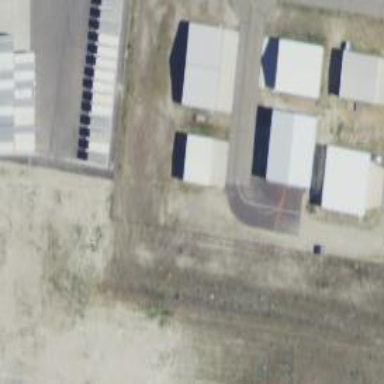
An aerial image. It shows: Image of taxiway at airport.